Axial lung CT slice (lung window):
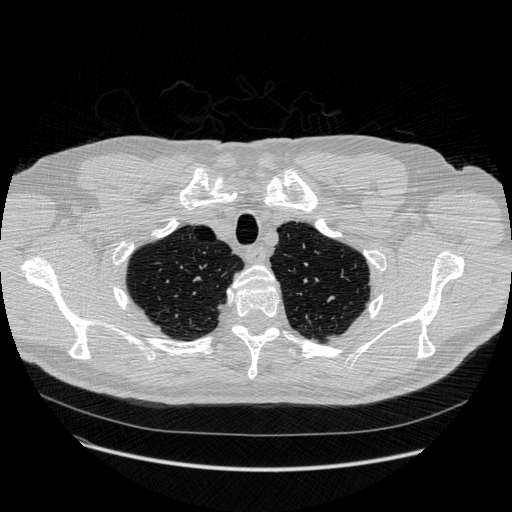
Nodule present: yes
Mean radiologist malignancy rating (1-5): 3